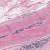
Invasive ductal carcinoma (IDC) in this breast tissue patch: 0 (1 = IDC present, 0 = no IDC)